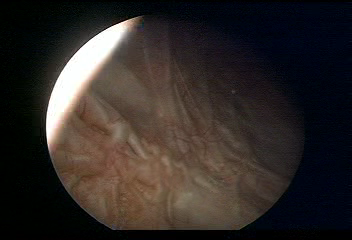
Modality: WLC
Class: Normal mucosa
Bladder cancer association: No